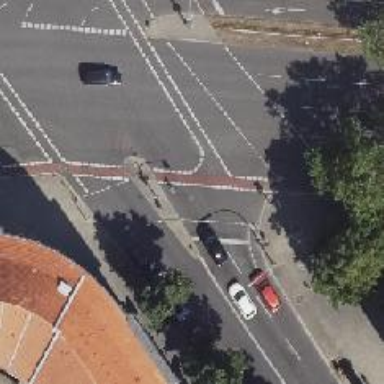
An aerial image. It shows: Footway that serves as traffic island.